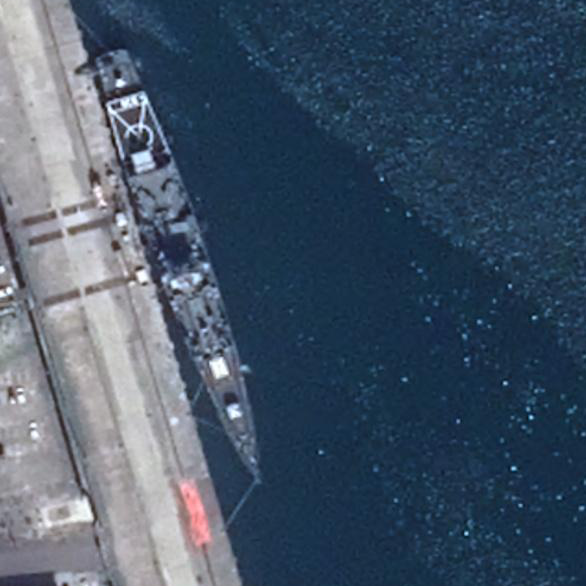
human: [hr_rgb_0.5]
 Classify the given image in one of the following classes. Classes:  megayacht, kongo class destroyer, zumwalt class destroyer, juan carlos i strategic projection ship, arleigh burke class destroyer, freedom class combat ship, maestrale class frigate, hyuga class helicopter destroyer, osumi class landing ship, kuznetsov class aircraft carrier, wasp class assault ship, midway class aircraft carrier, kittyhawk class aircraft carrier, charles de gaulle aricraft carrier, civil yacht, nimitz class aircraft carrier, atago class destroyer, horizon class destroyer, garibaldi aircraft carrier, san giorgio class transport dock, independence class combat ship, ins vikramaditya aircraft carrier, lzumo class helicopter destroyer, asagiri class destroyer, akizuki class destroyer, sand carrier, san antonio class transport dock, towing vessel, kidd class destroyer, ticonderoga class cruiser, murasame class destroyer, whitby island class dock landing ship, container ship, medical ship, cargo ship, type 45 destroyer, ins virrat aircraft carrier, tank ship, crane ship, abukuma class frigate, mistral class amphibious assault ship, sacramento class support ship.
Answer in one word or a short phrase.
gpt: Kidd class destroyer